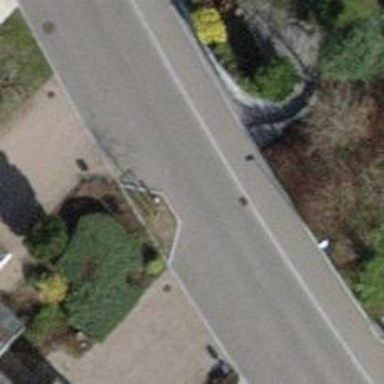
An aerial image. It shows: Traffic calming feature called choker.